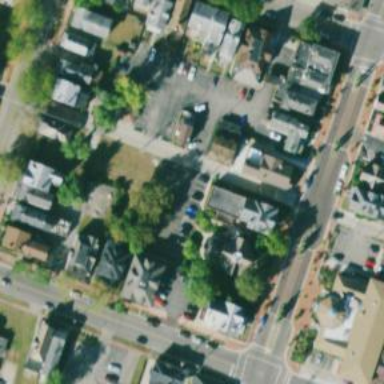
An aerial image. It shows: Historic district in the suburbs.